Question: I am learning to use CSS. As a part of developing one of my apps, I have to display the information on the UI in the form of a card. I just can't seem to get the gradients right in css3. I don't want to use Photoshop to get this rich look. Any suggestions would help. Specially I could use help with the white highlight behind the Login Window

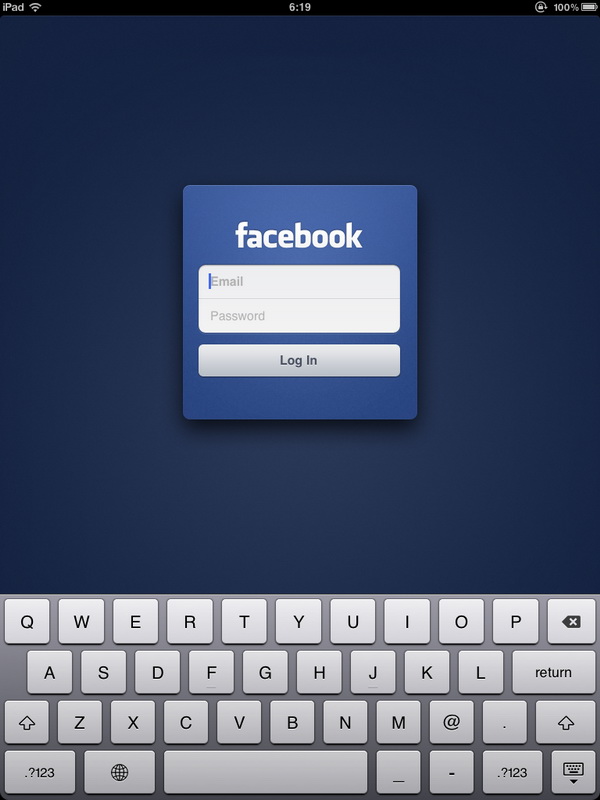
Answer: I'm not going to give you complete solution, but some hints how it should be achieved:
1. Use radial gradient to get background lighter in the center and darker near the edges. Because there will be a login window in the middle of the gradient, you'll get a white highlight effect!
2. User linear gradient as a background for login form window.
3. Set border-radius on login form window to get that window edges rounded.
4. Set box-shadow on login for window to a shadow under that window.